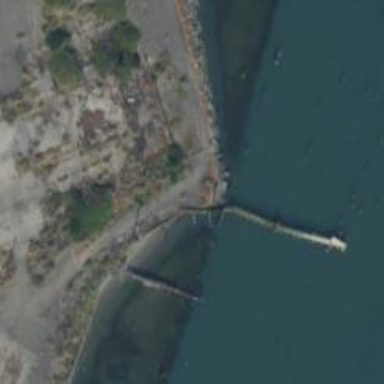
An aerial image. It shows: Pier that is in ruins.